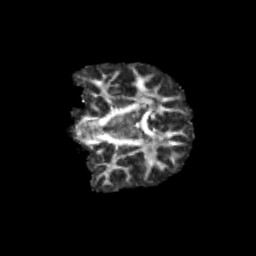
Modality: FA
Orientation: coronal
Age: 11
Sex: male
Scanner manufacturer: siemens
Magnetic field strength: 3 T
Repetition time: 3.8 s
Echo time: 0.07 s